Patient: sex M, age 35
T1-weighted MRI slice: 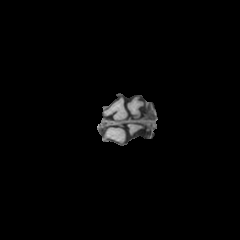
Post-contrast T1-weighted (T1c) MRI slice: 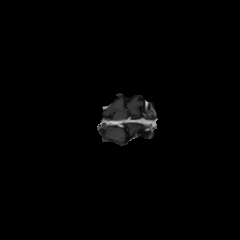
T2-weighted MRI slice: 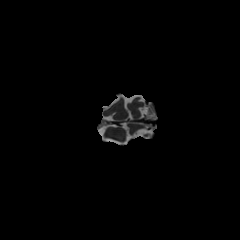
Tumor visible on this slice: no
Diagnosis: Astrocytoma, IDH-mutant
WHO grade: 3